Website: apple
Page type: billing-address
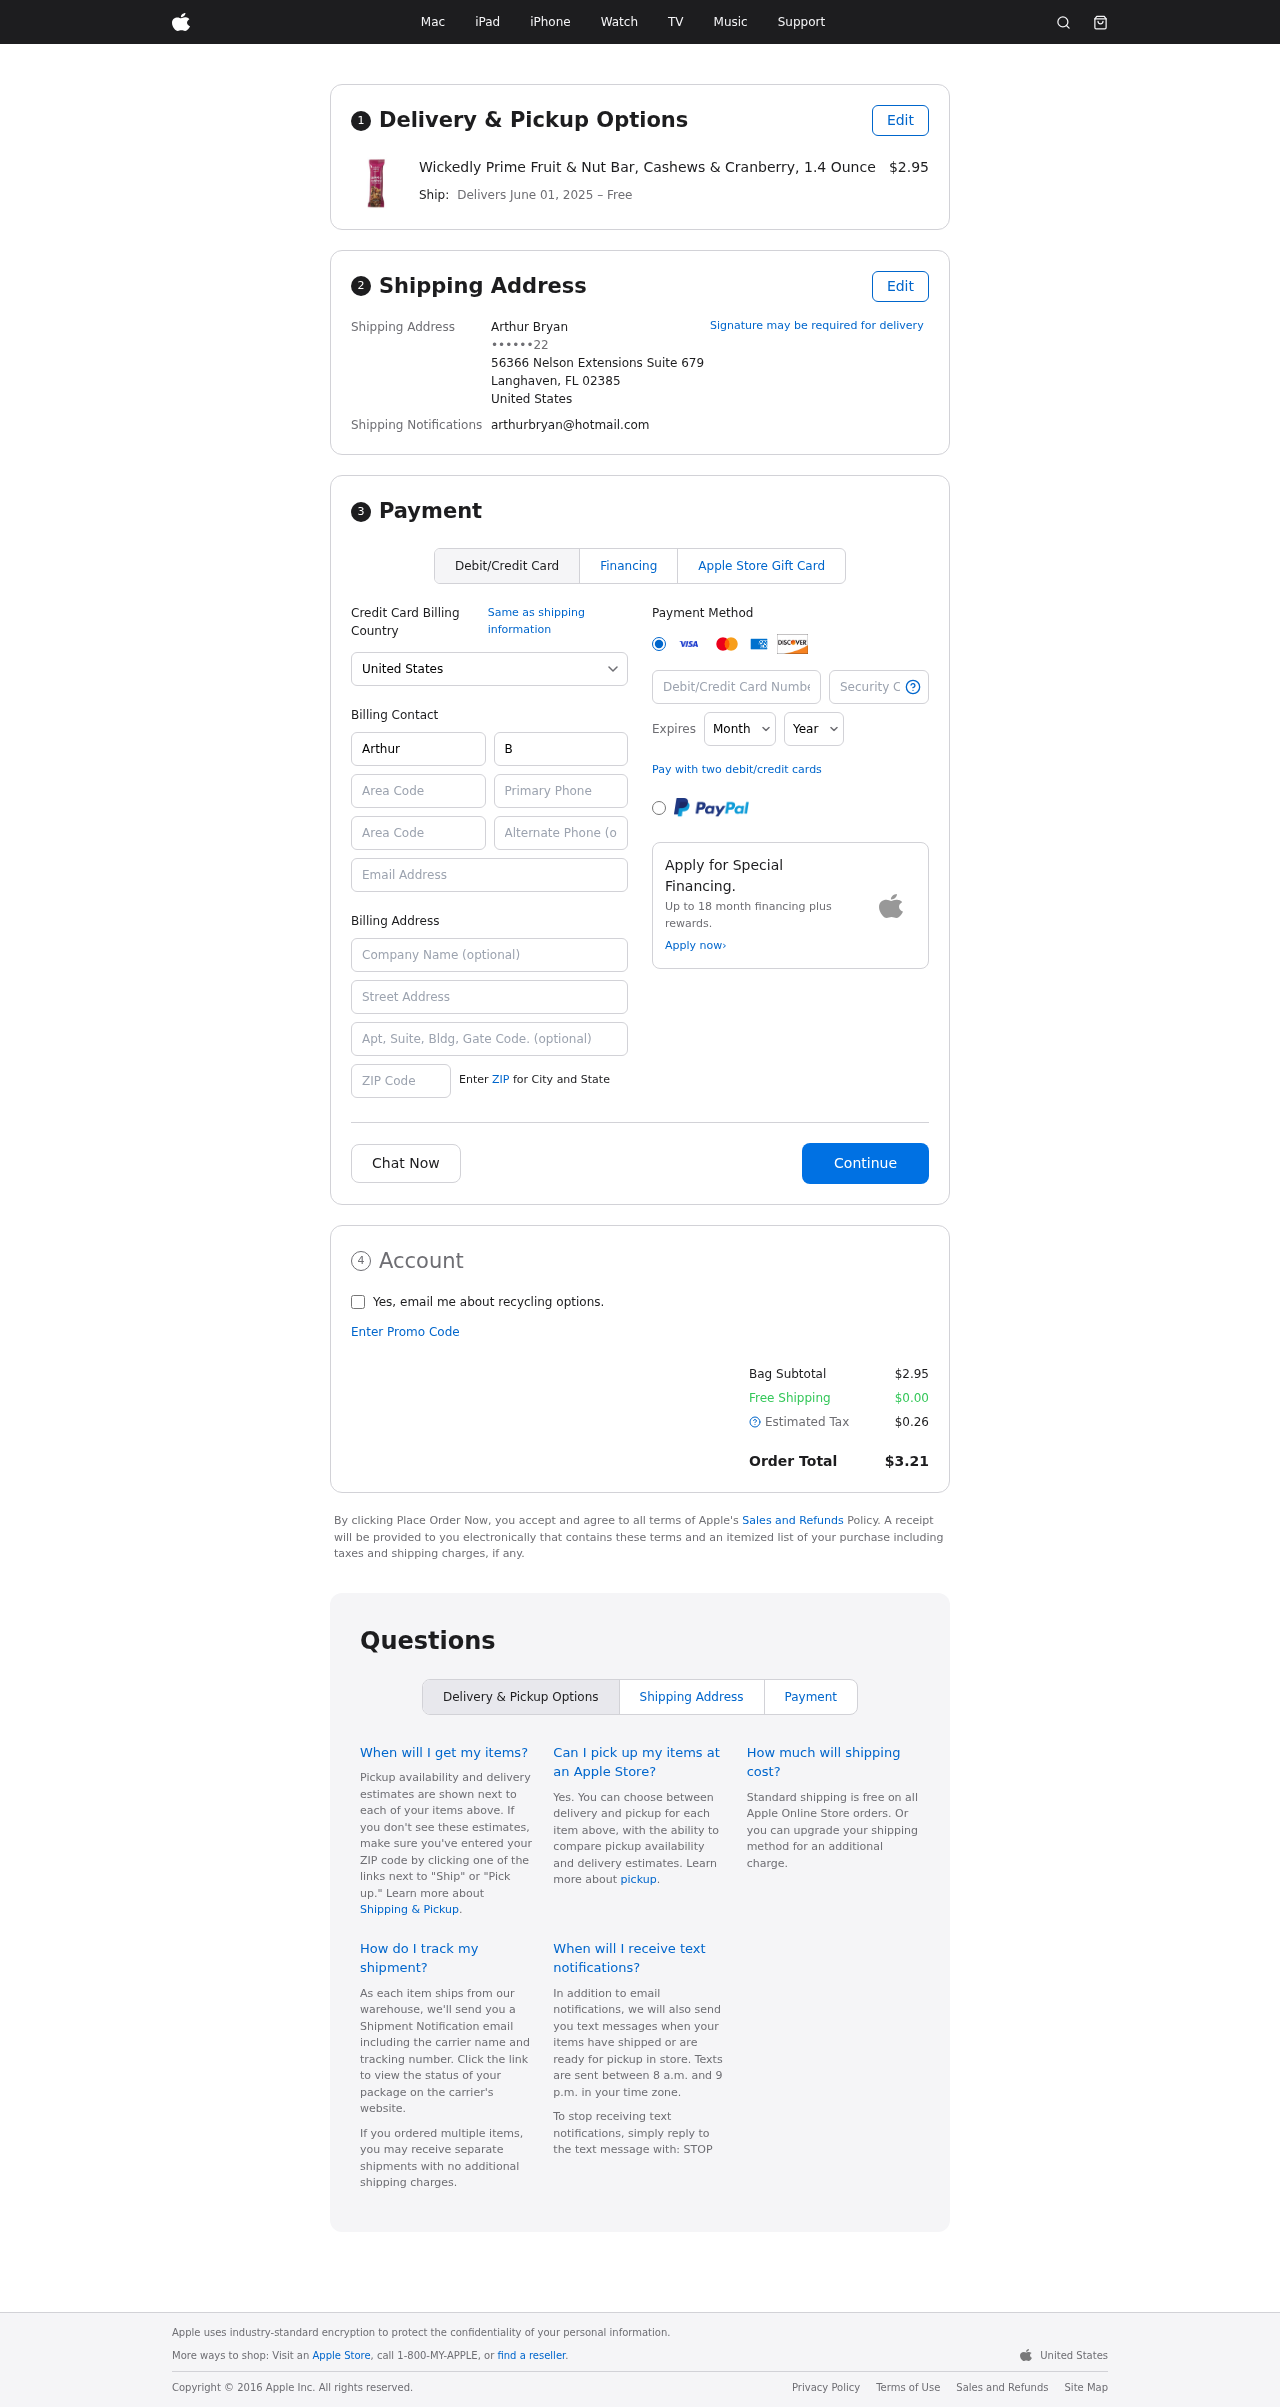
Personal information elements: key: PII_CARD_CVV
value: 167
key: PII_CARD_EXPIRY_MONTH
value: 05
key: PII_CARD_EXPIRY_YEAR
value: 30
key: PII_CARD_NUMBER
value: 2503 7203 3957 6192
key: PII_CITY_STATE_ZIP
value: Langhaven, FL 02385
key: PII_COUNTRY
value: United States
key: PII_EMAIL
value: arthurbryan@hotmail.com
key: PII_FULLNAME
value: Arthur Bryan
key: PII_STREET
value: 56366 Nelson Extensions Suite 679
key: PII_PHONE_MASKED
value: ••••••22
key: PII_BILLING_FIRSTNAME
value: Arthur
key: PII_BILLING_LASTNAME
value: Bryan
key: PII_BILLING_PHONE_AREA
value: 267
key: PII_BILLING_PHONE
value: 2675017222
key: PII_BILLING_EMAIL
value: arthurbryan@hotmail.com
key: PII_BILLING_COMPANY
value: Greene, Bradley and Flores
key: PII_BILLING_STREET
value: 56366 Nelson Extensions Suite 679
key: PII_BILLING_STREET2
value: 610 Douglas Junctions
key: PII_BILLING_POSTCODE
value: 02385
Product elements: key: PRODUCT1_NAME
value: Wickedly Prime Fruit & Nut Bar, Cashews & Cranberry, 1.4 Ounce
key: PRODUCT1_PRICE
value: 2.95
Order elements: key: ORDER_DELIVERY_DATE
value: June 01, 2025
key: ORDER_SUBTOTAL
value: $2.95
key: ORDER_SHIPPING_COST
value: $0.00
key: ORDER_TAX
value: $0.26
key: ORDER_TOTAL
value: $3.21